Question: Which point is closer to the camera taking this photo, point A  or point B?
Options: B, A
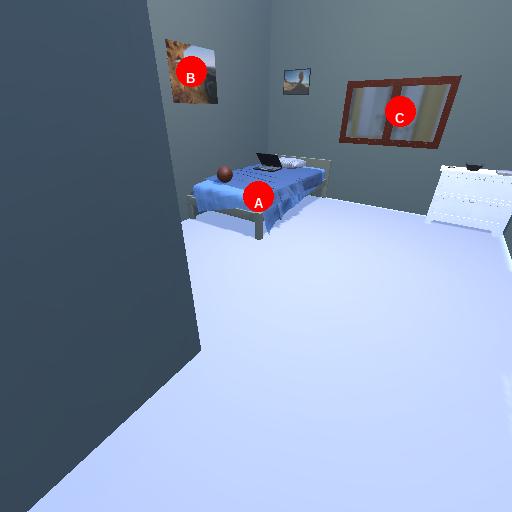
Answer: B